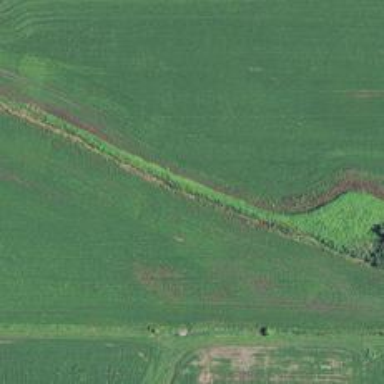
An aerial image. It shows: Natural grassy area.